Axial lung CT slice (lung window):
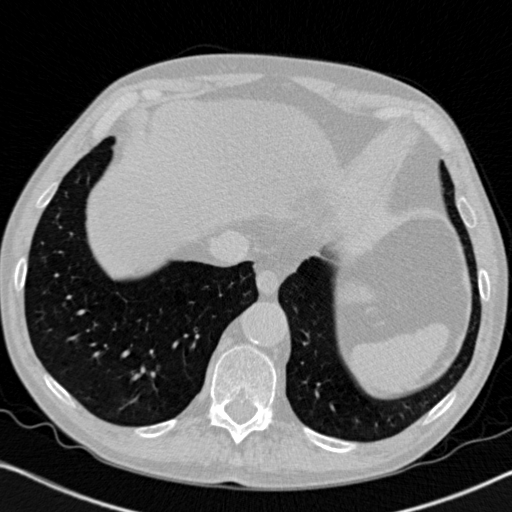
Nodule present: no